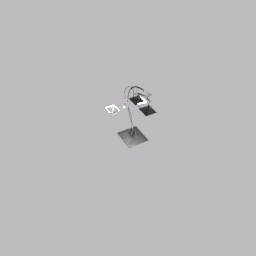
Label: lighting